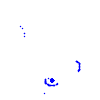
Particle: proton